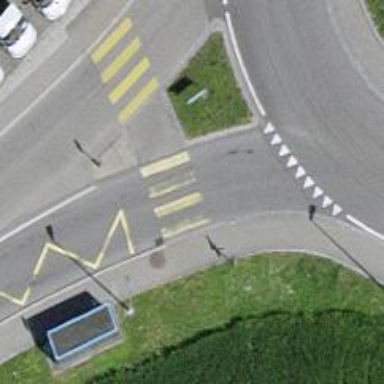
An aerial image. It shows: Zebra crossing with uncontrolled intersection and pedestrian island.